Interaction volume radius: 5 \u00c5
Interaction volume height: 10 \u00c5
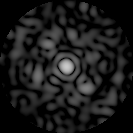
Disorder parameter: 0.8295